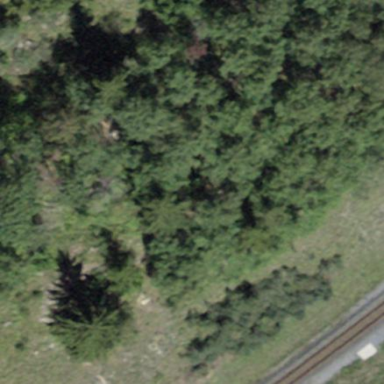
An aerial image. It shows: Scrub area with mixture of tree leaf types and cycles.